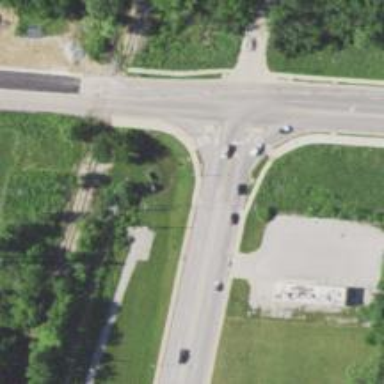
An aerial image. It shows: Stop road.